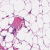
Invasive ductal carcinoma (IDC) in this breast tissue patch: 0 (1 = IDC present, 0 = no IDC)